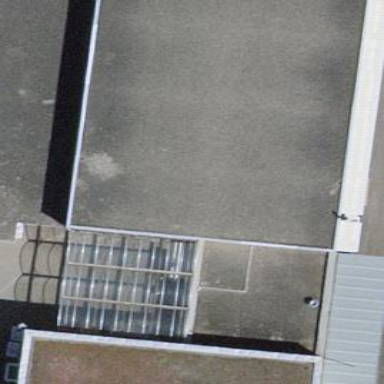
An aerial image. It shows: Public building.